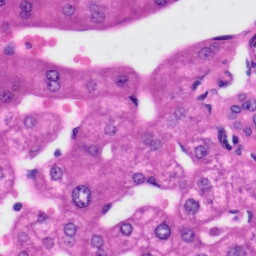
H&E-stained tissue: Liver